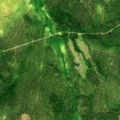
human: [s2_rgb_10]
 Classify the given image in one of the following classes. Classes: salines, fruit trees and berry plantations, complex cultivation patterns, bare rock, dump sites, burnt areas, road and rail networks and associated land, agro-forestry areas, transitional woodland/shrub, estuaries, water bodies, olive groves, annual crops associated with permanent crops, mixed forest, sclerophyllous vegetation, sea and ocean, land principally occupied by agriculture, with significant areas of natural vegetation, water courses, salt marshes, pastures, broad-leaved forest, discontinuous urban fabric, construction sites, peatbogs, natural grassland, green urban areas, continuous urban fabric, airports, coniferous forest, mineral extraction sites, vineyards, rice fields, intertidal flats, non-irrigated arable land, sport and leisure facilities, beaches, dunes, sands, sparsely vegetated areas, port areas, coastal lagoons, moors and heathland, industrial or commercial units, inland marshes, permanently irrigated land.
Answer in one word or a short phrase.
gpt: coniferous forest, transitional woodland/shrub